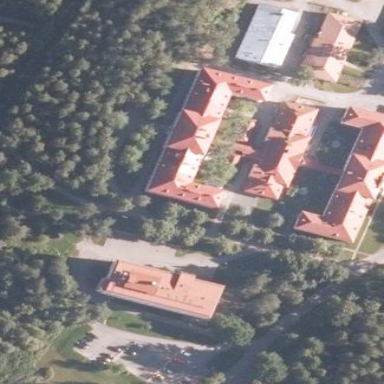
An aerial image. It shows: Hospital building.